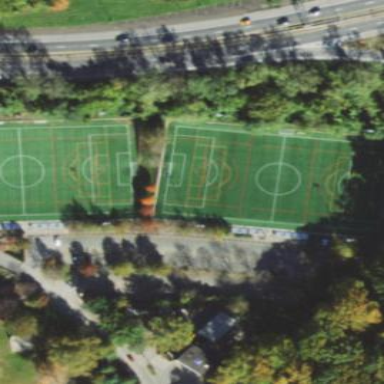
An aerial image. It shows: Soccer pitch for outdoor sports and leisure activities.